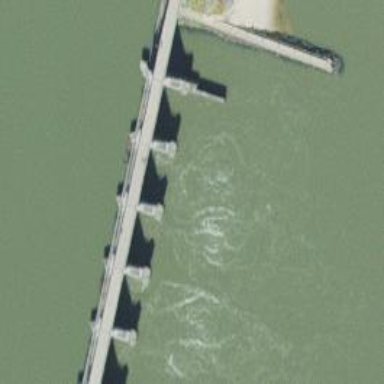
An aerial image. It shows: Bridge supported by pillars.